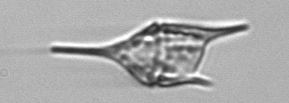
Label: Tripos_lineatus